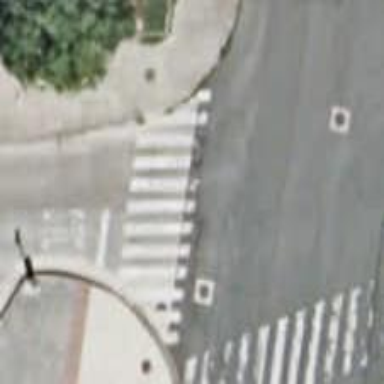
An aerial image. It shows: Zebra crossing on the road.